Question: I have a dataframe like this:
'''
In [67]:
call_df.head()
Out[67]:
timestamp types
1 2014-06-30 07:00:55 Call_O
2 2014-06-30 07:00:05 Call_O
3 2014-06-30 06:54:55 Call_O
<PHONE>-30 11:24:01 Call_O
'''
When I saved that dataframe to csv file, the format of datetime is change as well as I lose the seconds. I just put this code to save into csv file:
'''
call_df.to_csv('D:/Call.csv')
'''
The csv file output is like this:

In here I want to ask, how to save the same datetime format from dataframe into csv file
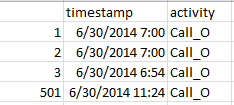
Answer: <URL> accepts a 'date_format' param, so please try this:
'''
call_df.to_csv('D:/Call.csv', date_format='%Y-%m-%d %H:%M:%S')
'''
On your sample data set this yielded:
'''
timestamp,types
2014-06-30 07:00:55,Call_O
2014-06-30 07:00:05,Call_O
2014-06-30 06:54:55,Call_O
2014-06-30 11:24:01,Call_O
'''